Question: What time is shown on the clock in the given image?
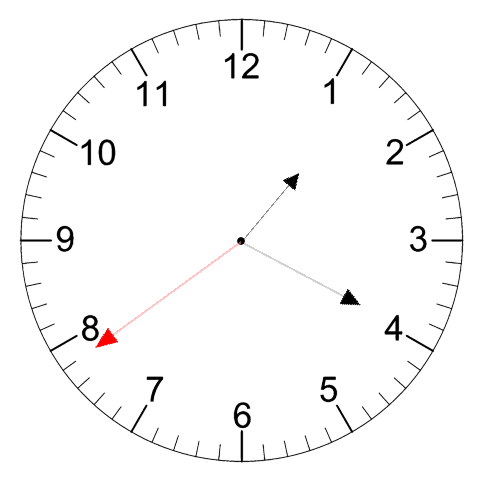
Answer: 01:19:39